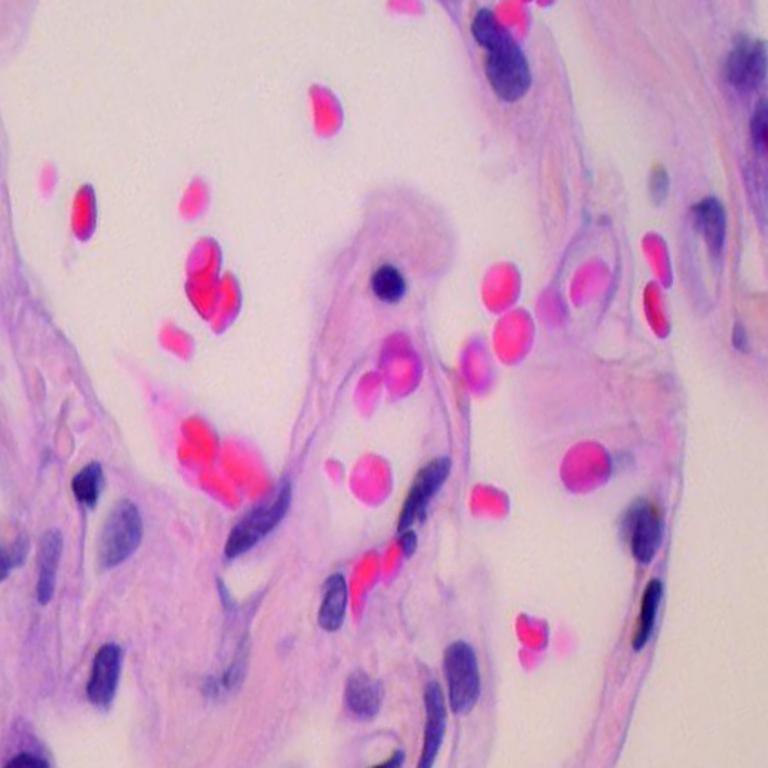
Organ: lung
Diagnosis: benign